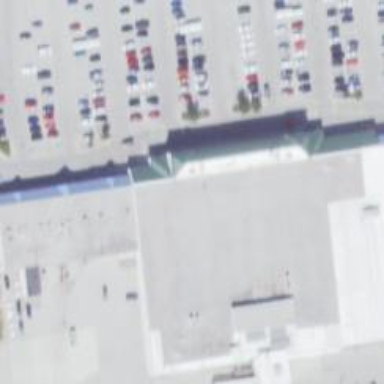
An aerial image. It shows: Building that houses supermarket.